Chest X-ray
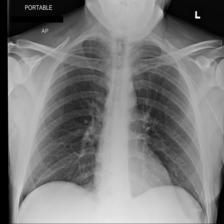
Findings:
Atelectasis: negative
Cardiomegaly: negative
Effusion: negative
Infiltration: negative
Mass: negative
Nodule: negative
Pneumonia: negative
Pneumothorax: negative
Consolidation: negative
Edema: negative
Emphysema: negative
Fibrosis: negative
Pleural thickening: negative
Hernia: negative